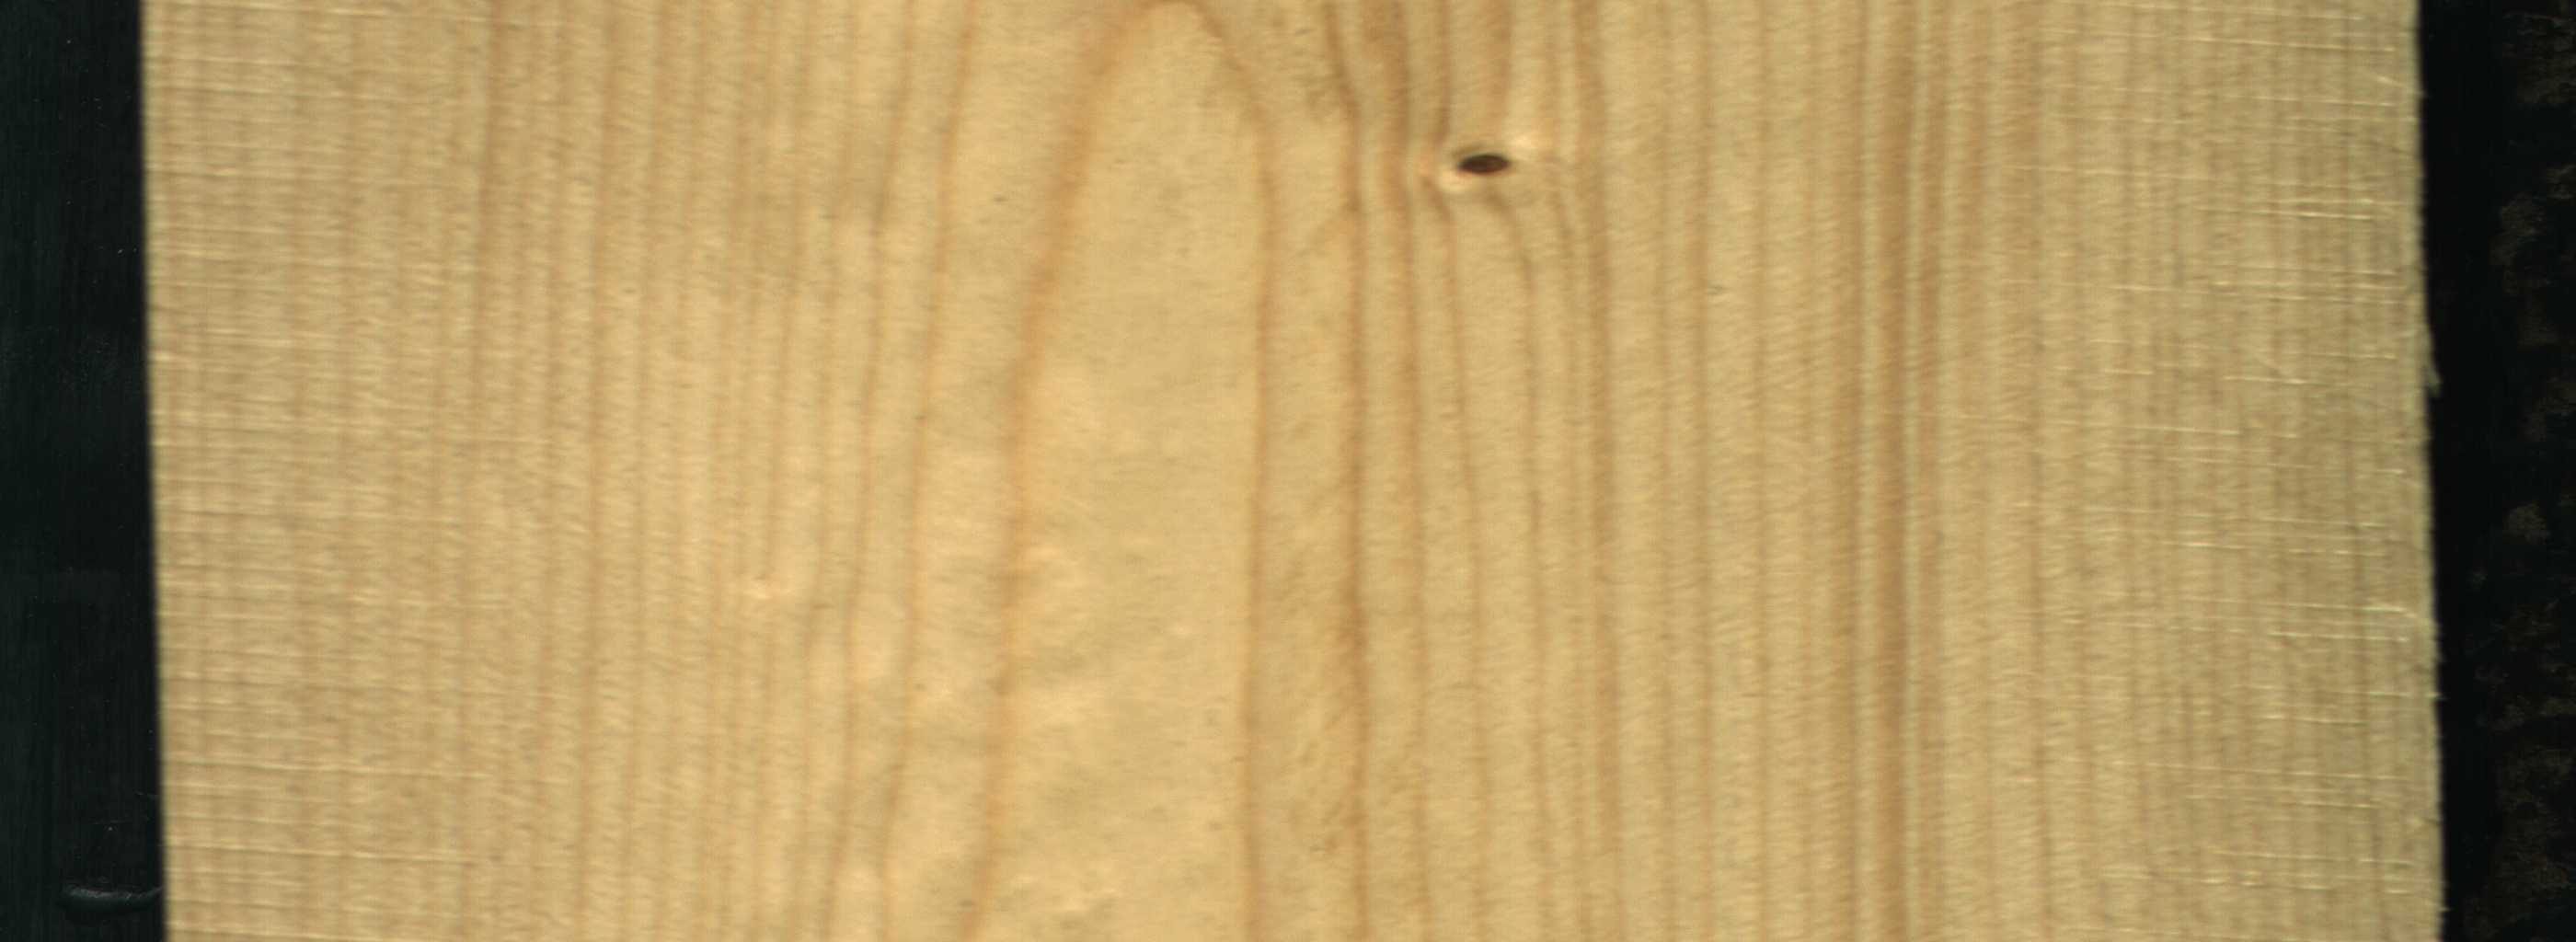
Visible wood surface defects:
Live_Knot